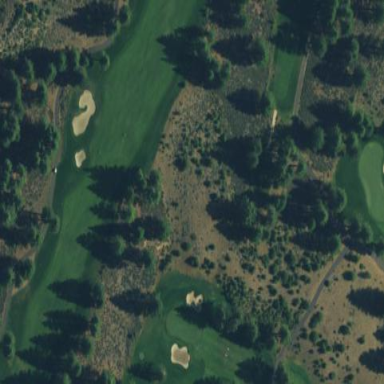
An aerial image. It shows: Rough area on grassy golf course.